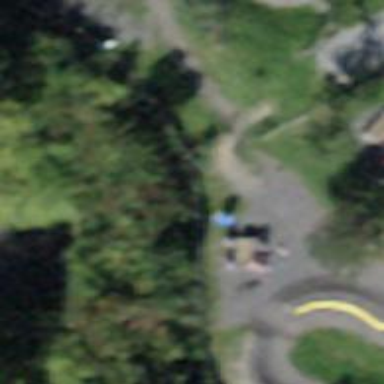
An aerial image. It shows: Picnic table located in leisure land area.